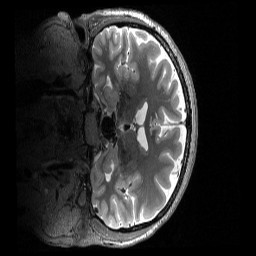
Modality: T2w
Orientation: coronal
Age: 39
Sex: female
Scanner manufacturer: siemens
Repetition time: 3.2 s